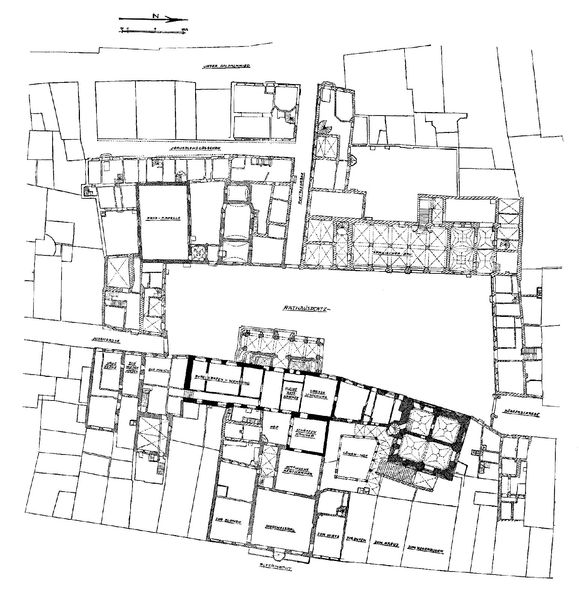
Titel: Köln, Rathaus
Standort: Köln (EU - D - NRW)
Schlagwörter: stadt, fenster, raum, schwarz, strasse, tür, zeichnung, zimmer, gebäude, park, wand, architektur, häuser, norden, vorbau, garten, schrift, türen, linien, hof, platz, vogelperspektive, treppe, treppen, wände, eingang, gang, innenhof, palast, schwarz-weiß, flur, räume, mauern, plan, gärten, pfeil, bau, besitz, grundriss, maßstab, lageplan, gebäudeplan, skala, grundstücke, nord, liegenswchaften, liegenschaften